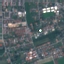
Label: Residential